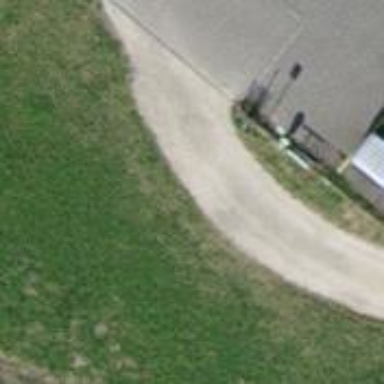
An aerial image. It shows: Footway with fine gravel surface.